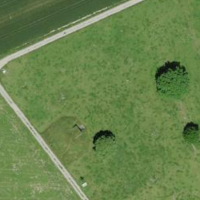
EUNIS habitat code: 52
Species observed at this site:
Falco subbuteo
Pernis apivorus